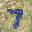
Label: 7